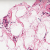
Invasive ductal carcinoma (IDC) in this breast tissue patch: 0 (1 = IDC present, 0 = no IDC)